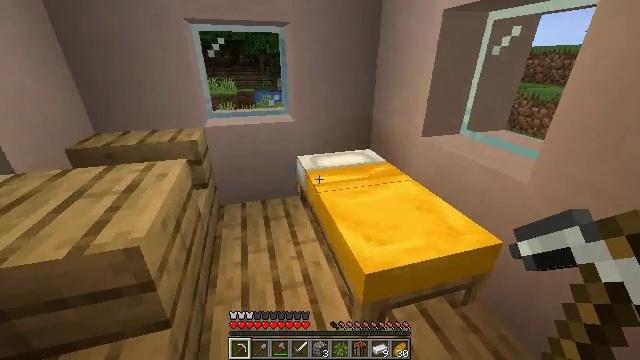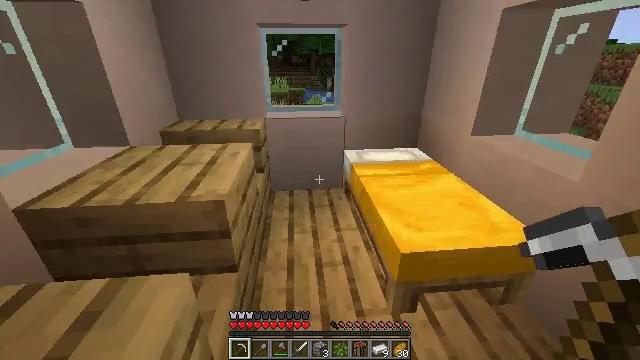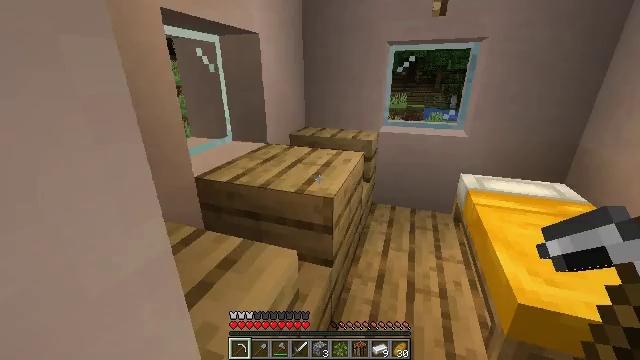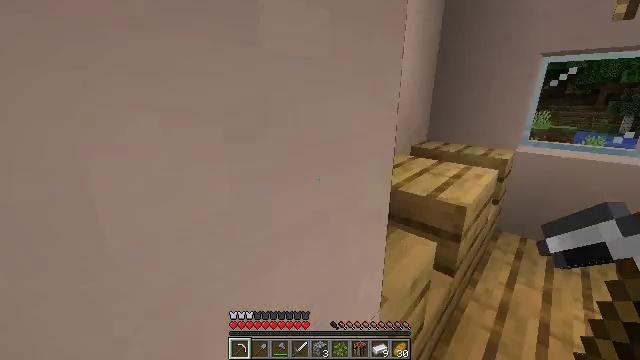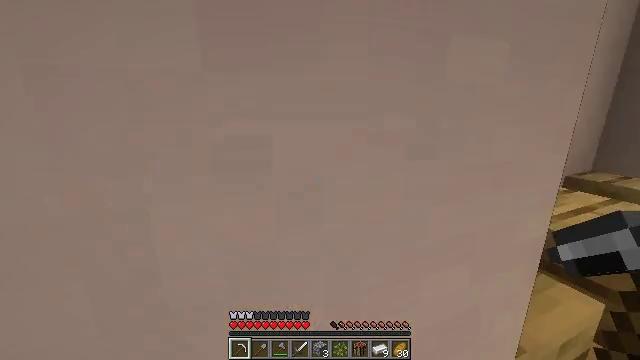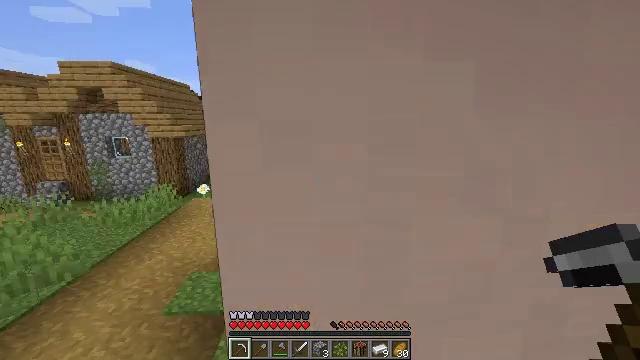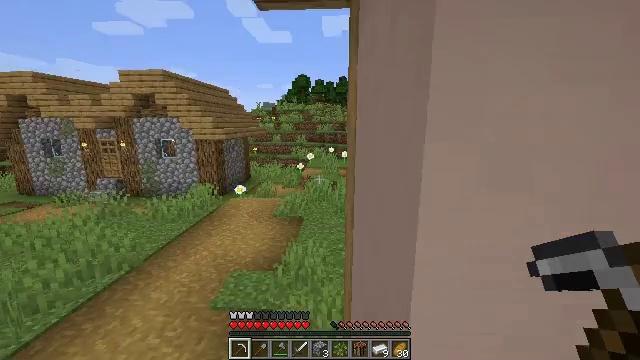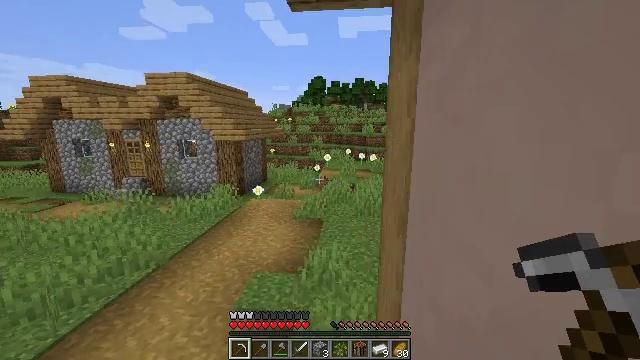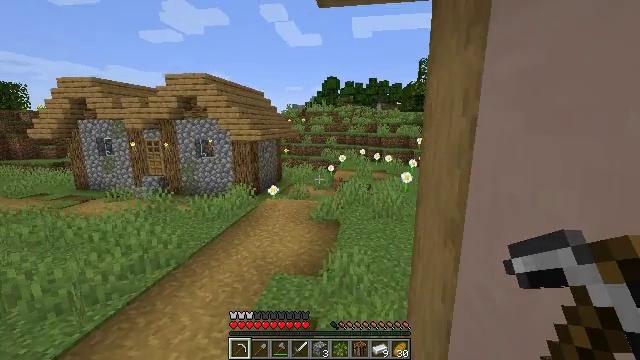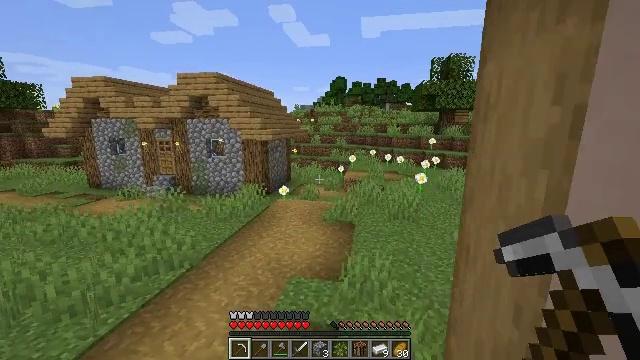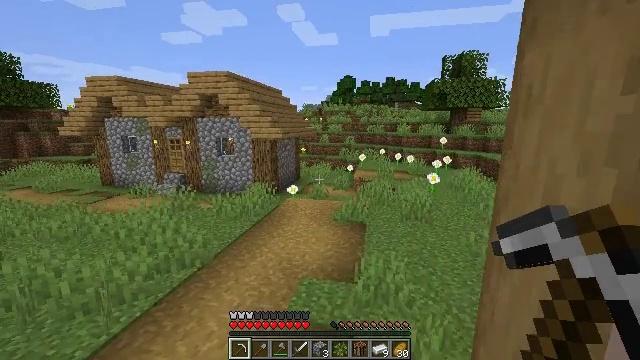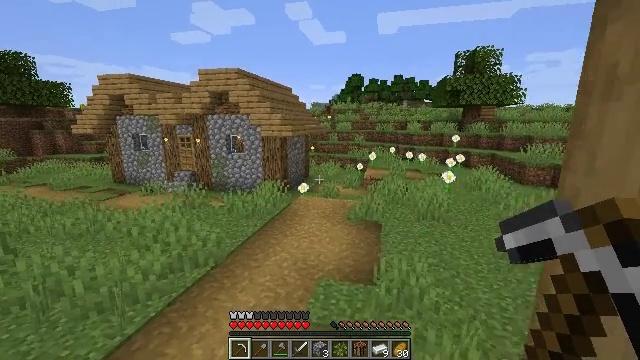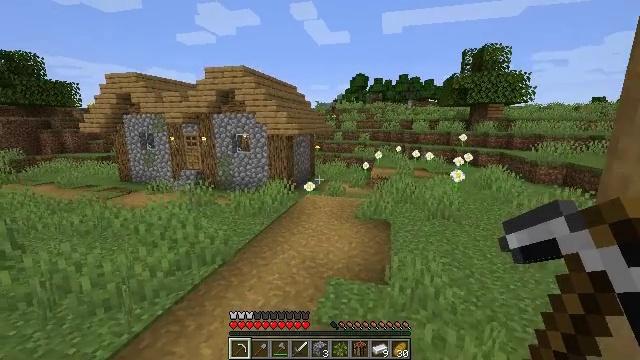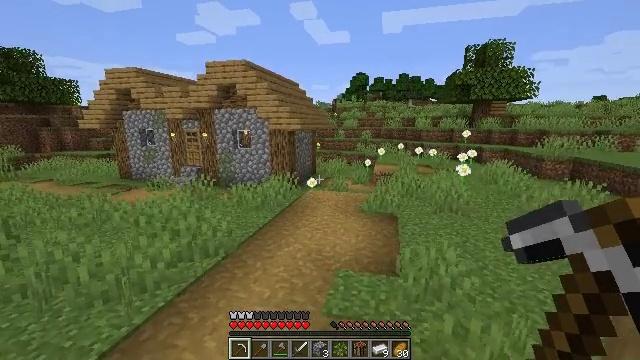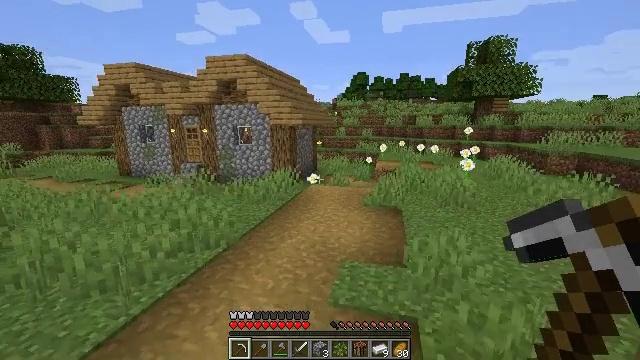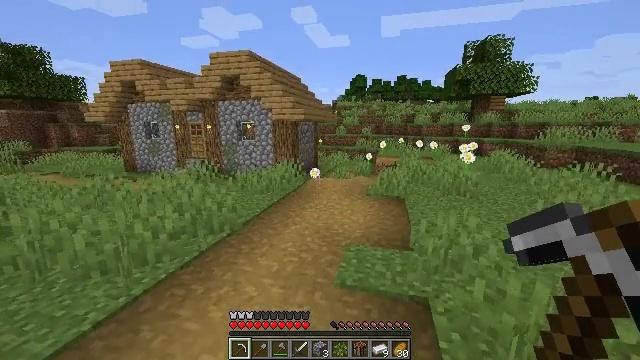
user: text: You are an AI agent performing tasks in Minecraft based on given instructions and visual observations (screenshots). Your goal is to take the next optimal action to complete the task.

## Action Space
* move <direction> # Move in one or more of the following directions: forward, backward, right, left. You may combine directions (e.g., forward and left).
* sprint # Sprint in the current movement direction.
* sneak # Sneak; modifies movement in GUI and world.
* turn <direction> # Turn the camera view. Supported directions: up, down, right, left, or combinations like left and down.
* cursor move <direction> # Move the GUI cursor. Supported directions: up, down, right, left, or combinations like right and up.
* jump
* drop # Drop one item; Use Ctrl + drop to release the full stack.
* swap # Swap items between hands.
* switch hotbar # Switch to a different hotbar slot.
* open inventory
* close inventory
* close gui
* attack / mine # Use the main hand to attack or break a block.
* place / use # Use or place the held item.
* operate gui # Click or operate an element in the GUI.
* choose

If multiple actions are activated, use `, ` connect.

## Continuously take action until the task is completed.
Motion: motion action
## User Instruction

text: Harvest hay blocks from the village.
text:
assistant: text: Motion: move back, turn left
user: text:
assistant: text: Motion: move back and move left, turn left and up
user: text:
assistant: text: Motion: move back and move left, turn left and up
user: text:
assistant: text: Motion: move back and move left, turn left and up
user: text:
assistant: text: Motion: move left, turn left and up
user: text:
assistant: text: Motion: move forward and move left, turn left
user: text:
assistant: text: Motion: move forward and move left, turn left
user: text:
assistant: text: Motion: move forward and move left, turn left
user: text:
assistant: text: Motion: move forward and move left, turn left
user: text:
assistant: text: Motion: move forward and move left, turn left
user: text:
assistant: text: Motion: move forward and move left, turn left
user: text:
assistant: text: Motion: move forward and move left
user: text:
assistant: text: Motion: move forward
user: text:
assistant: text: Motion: move forward, sprint
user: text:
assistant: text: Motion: move forward, sprint
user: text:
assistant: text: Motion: move forward, sprint
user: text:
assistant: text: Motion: move forward, sprint
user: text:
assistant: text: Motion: move forward, sprint, turn left
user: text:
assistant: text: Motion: move forward, sprint, turn left
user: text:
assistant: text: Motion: move forward, sprint, turn left
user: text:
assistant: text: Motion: move forward, sprint, turn left
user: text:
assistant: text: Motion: move forward, sprint, turn left
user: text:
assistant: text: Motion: move forward, sprint, turn left
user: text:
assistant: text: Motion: move forward, sprint
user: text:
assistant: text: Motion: move forward, sprint
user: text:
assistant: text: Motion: move forward, sprint
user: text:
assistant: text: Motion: move forward, sprint
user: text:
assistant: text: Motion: move forward, sprint
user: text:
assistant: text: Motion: move forward, sprint
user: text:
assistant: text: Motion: move forward, sprint